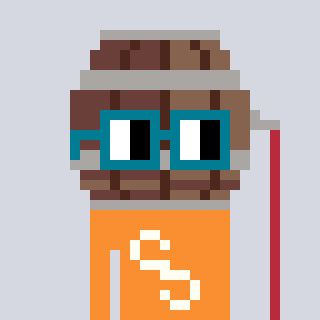
a pixel art character with square dark green glasses, a wine barrel-shaped head and a orange-colored body on a cool background